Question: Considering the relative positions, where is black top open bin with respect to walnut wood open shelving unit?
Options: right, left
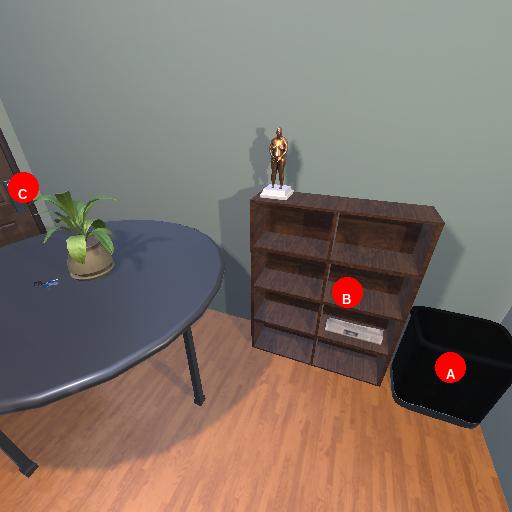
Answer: right